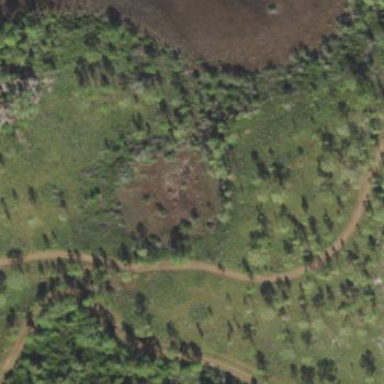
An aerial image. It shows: Marshy wetland area.